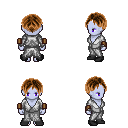
a pixel art fantasy rpg character, female body template, dark elf, purple skin, white robe, gold greaves, brown parted hairstyle, leather bracers, black shoes, four views (front, back, left, right), 2x2 character sprite sheet, small pixel art, hard edges, no anti-aliasing